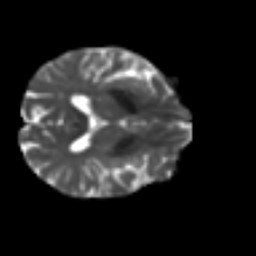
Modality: T2w
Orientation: axial
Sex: female
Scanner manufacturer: ge
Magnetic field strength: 3 T
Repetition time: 7 s
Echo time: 0.08 s